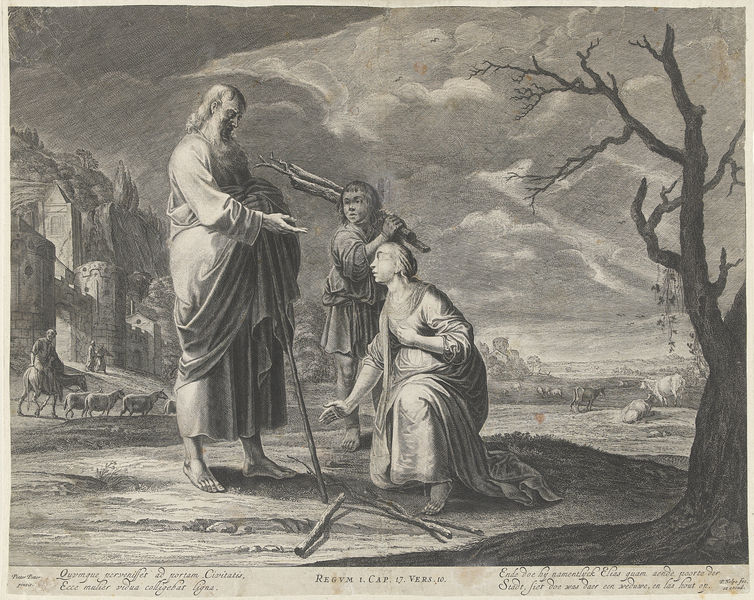
Titel: Elia en de weduwe van Sarefat
Künstler: Pieter Nolpe
Standort: Amsterdam
Institution: Rijksmuseum
Schlagwörter: heiliger, postkarte